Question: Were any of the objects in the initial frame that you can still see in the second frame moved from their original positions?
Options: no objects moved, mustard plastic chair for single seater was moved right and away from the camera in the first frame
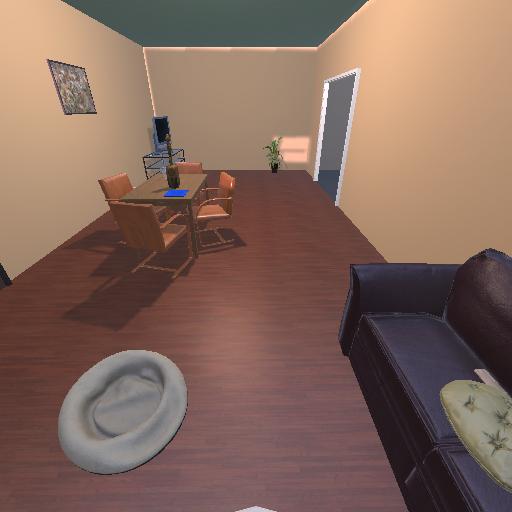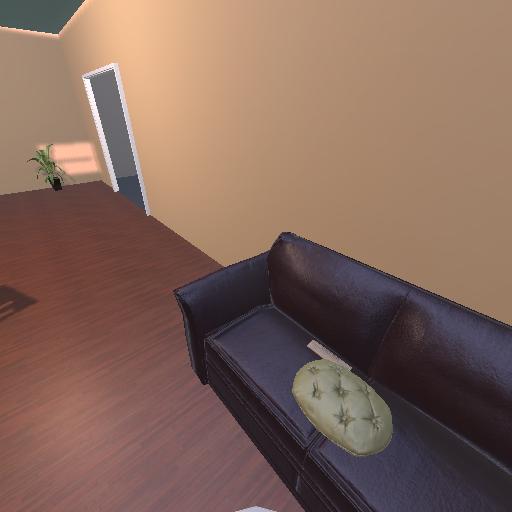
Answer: no objects moved